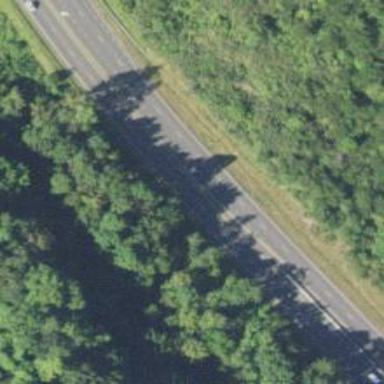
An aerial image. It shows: Trunk highway with expressway features.